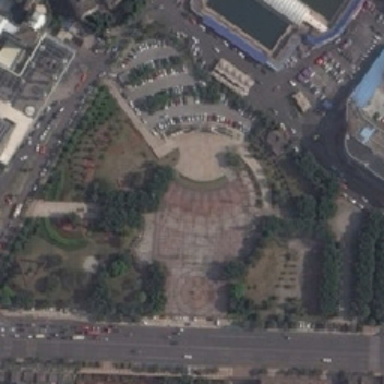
Many skyscrapers are built around the square .